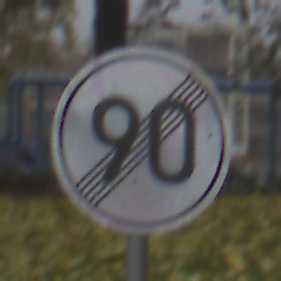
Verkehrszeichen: EndeGeschwindigkeit90
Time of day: MorningAfternoon
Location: Outdoor (Nature)
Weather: Overcast
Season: Autumn
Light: Natural